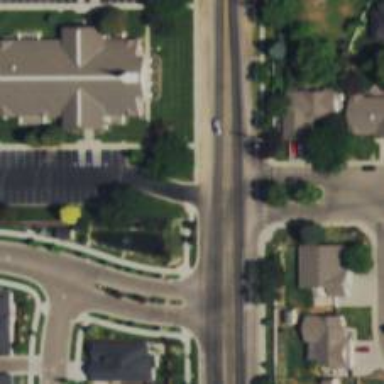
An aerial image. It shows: Unmarked crossing on the road.